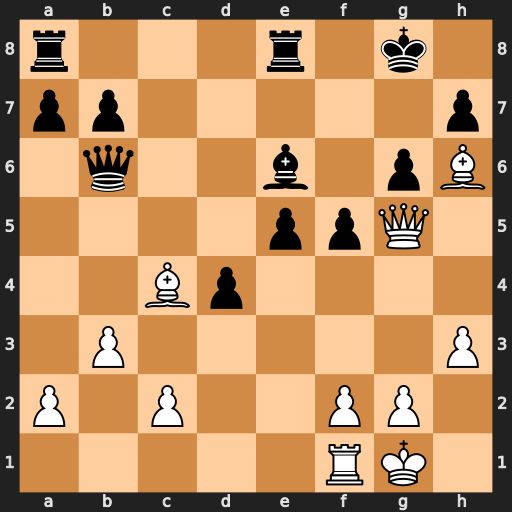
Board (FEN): r3r1k1/pp5p/1q2b1pB/4ppQ1/2Bp4/1P5P/P1P2PP1/5RK1
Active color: w
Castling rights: -
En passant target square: -
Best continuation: Qf6 Qc7 Bxe6+ Rxe6 Qxe6+